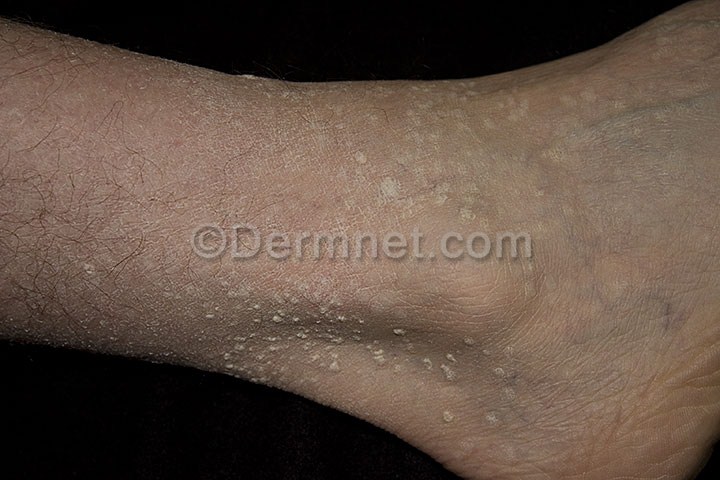
Disease: Seborrheic Keratoses and other Benign Tumors